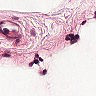
Metastatic tissue present: no